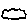
Label: cloud